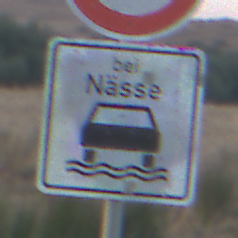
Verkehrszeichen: BeiNaesse
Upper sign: Geschwindigkeit80
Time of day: SunriseSunset
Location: Outdoor (Nature)
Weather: Clear
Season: Winter
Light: Natural